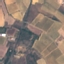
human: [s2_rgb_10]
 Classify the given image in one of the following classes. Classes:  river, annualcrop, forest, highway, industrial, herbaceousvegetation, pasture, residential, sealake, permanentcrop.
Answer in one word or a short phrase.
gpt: PermanentCrop